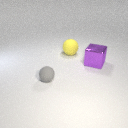
small gray rubber sphere in front of large purple metal cube